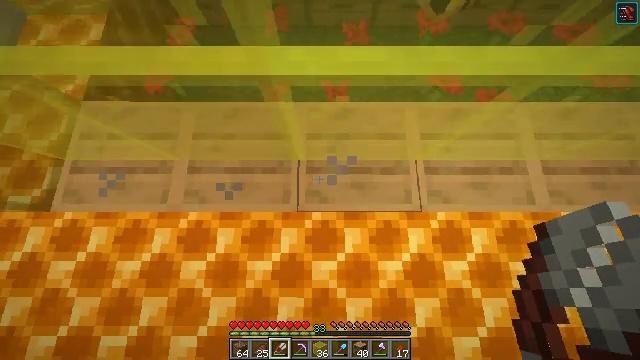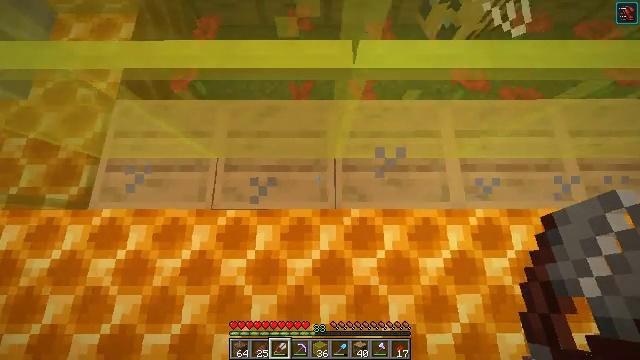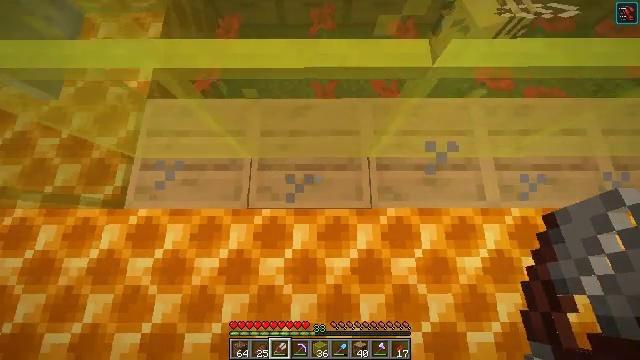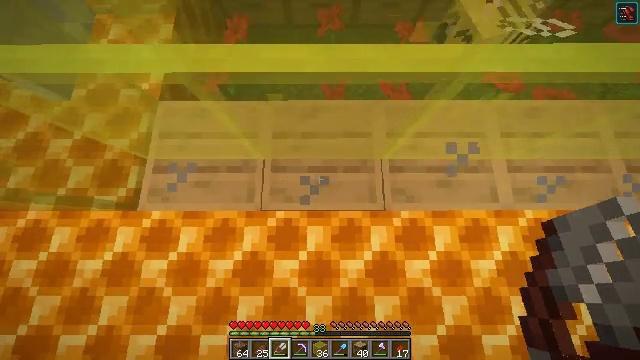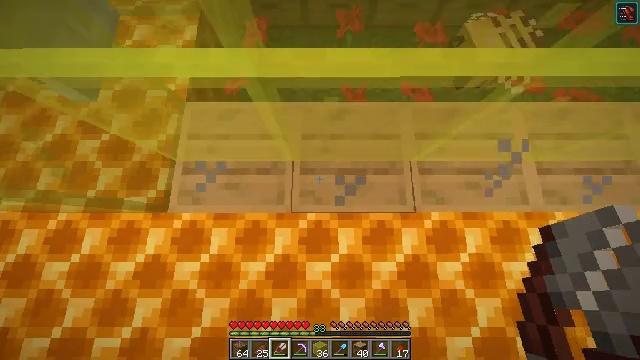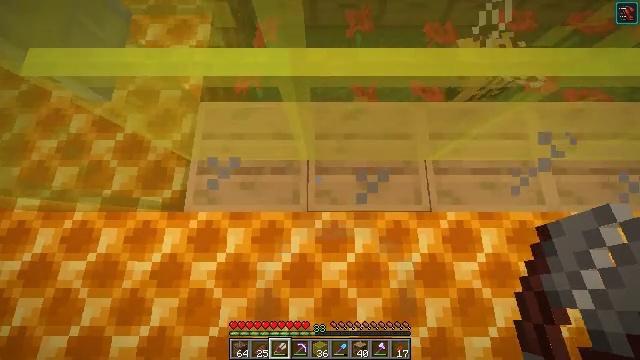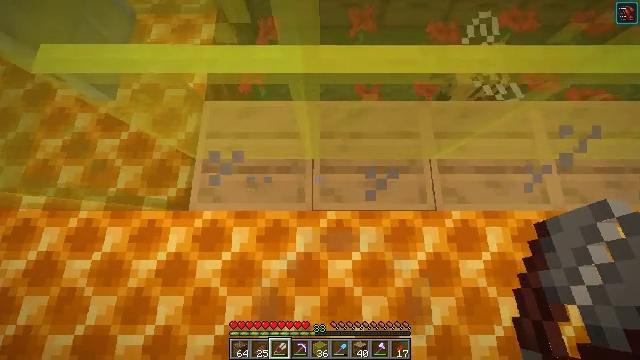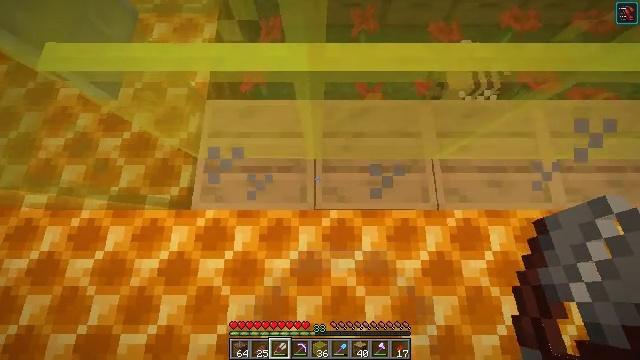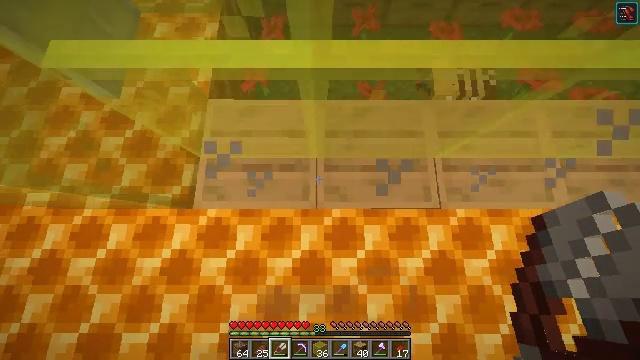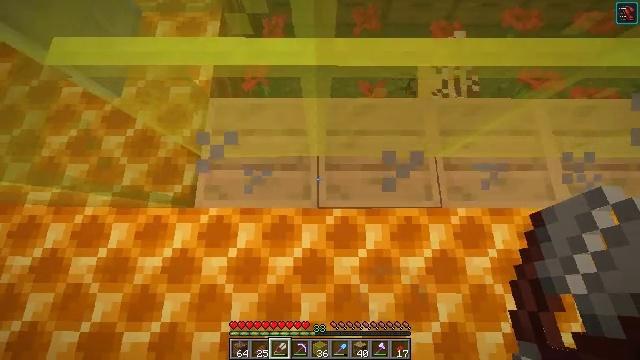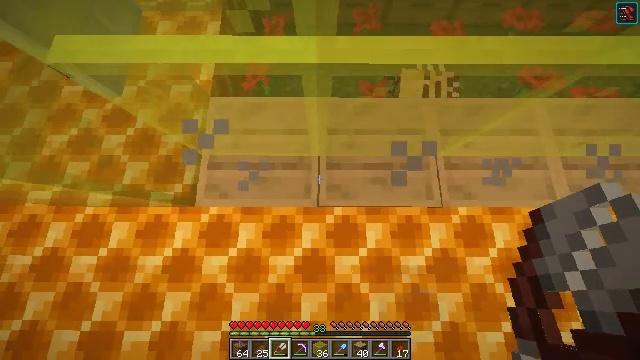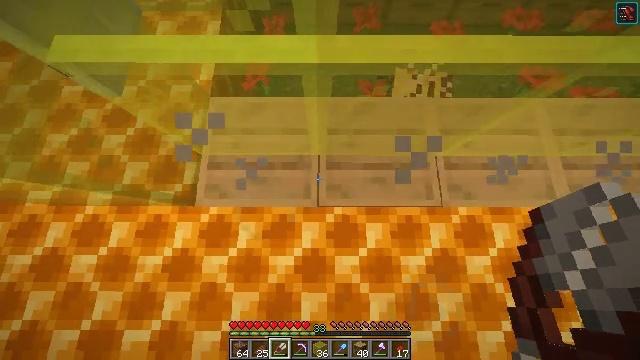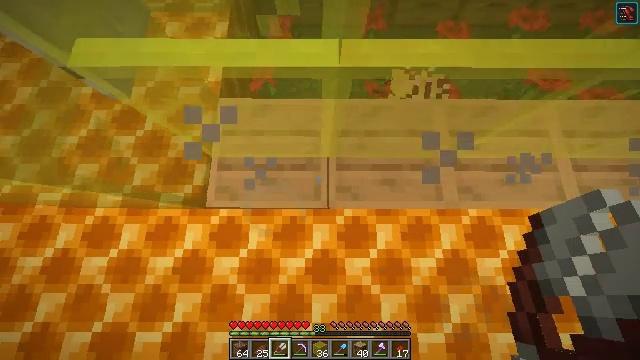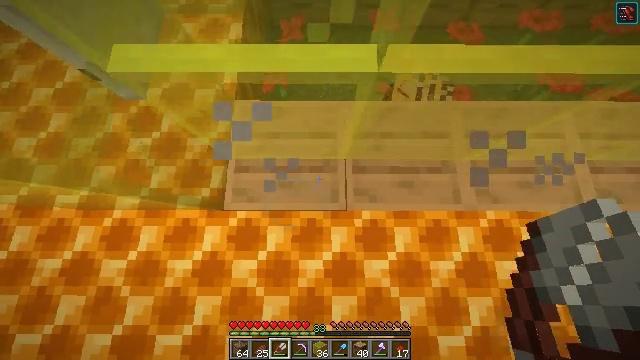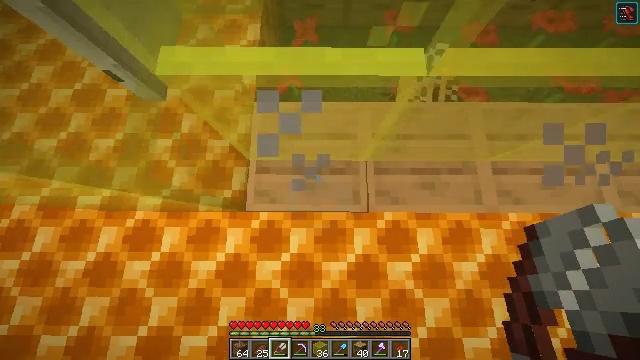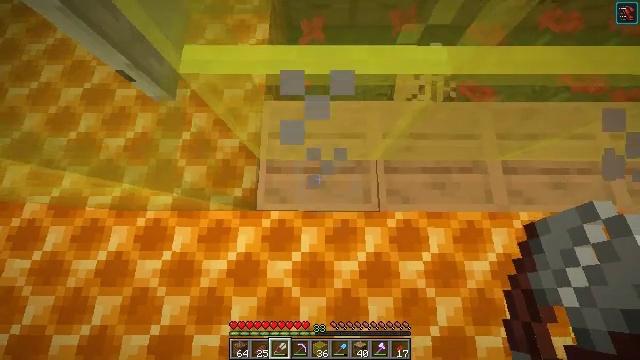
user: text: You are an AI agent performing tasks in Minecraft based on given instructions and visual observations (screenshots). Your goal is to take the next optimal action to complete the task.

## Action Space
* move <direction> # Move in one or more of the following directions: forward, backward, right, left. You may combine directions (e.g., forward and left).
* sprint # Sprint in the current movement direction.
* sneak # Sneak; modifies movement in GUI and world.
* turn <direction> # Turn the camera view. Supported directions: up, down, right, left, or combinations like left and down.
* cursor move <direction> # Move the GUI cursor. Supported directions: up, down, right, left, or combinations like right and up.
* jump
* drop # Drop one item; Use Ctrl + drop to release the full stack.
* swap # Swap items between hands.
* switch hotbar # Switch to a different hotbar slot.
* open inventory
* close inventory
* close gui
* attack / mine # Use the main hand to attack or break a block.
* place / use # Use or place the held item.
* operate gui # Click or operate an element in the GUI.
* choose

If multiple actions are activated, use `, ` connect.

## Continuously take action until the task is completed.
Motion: motion action
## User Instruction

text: Use 4 honeycombs to craft a honeycomb block.
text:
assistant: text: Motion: move left, attack / mine and use / place
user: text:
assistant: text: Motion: move left, attack / mine and use / place
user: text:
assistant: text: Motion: move left, attack / mine and use / place
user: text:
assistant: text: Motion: attack / mine and use / place
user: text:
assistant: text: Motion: attack / mine and use / place
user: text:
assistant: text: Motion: attack / mine and use / place
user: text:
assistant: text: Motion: attack / mine and use / place
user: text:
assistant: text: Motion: attack / mine and use / place
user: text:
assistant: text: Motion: attack / mine and use / place
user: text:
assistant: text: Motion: attack / mine and use / place
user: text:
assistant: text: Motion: attack / mine and use / place
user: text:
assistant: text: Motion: move left, attack / mine and use / place
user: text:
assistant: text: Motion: move left, attack / mine and use / place
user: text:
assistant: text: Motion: attack / mine and use / place
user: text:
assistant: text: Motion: attack / mine and use / place
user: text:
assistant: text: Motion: attack / mine and use / place
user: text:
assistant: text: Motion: attack / mine and use / place
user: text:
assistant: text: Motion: attack / mine and use / place
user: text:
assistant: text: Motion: attack / mine
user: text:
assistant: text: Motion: attack / mine
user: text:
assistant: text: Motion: attack / mine
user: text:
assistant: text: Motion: attack / mine
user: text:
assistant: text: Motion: attack / mine
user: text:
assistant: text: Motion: attack / mine
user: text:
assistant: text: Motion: attack / mine
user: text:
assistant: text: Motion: attack / mine
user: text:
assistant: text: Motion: attack / mine
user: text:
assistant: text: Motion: attack / mine
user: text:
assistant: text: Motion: attack / mine
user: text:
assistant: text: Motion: attack / mine